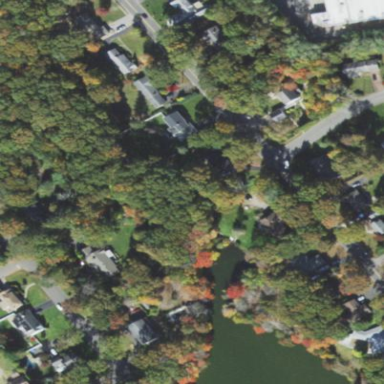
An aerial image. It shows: Mixed woodland with variety of leaf types and cycles.